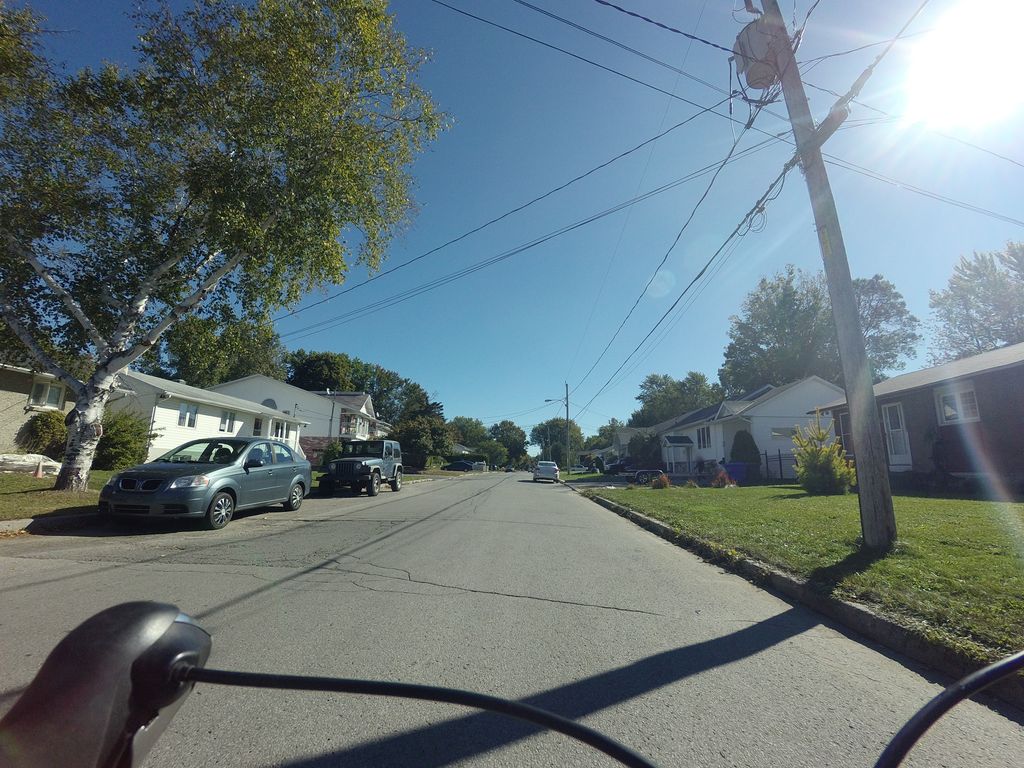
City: ottawa-gatineau